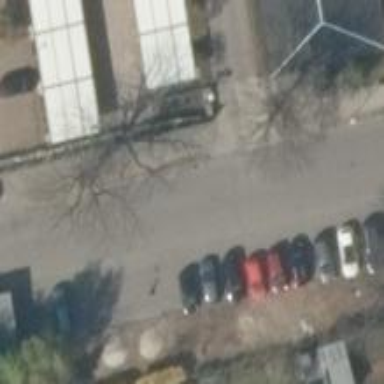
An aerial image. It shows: Parking aisle service road within living street.